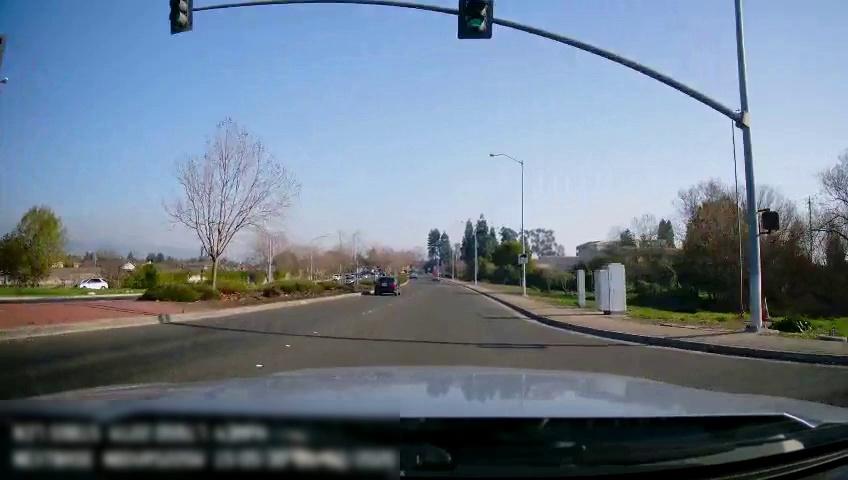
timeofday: Day
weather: Sunny
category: Drivable Space
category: Drivable Space
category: Vehicles | Car
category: Vehicles | SUV
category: Vehicles | Car
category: Lanes | Current Lane
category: Traffic | Lights
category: Traffic | Lights
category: Traffic | Lights
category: Traffic | Signs
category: Traffic | Lights